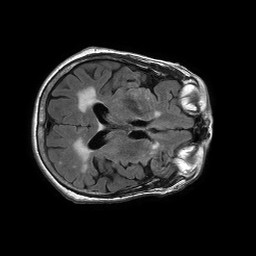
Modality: FLAIR
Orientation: axial
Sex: female
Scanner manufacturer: philips
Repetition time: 11 s
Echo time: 0.125 s